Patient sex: M
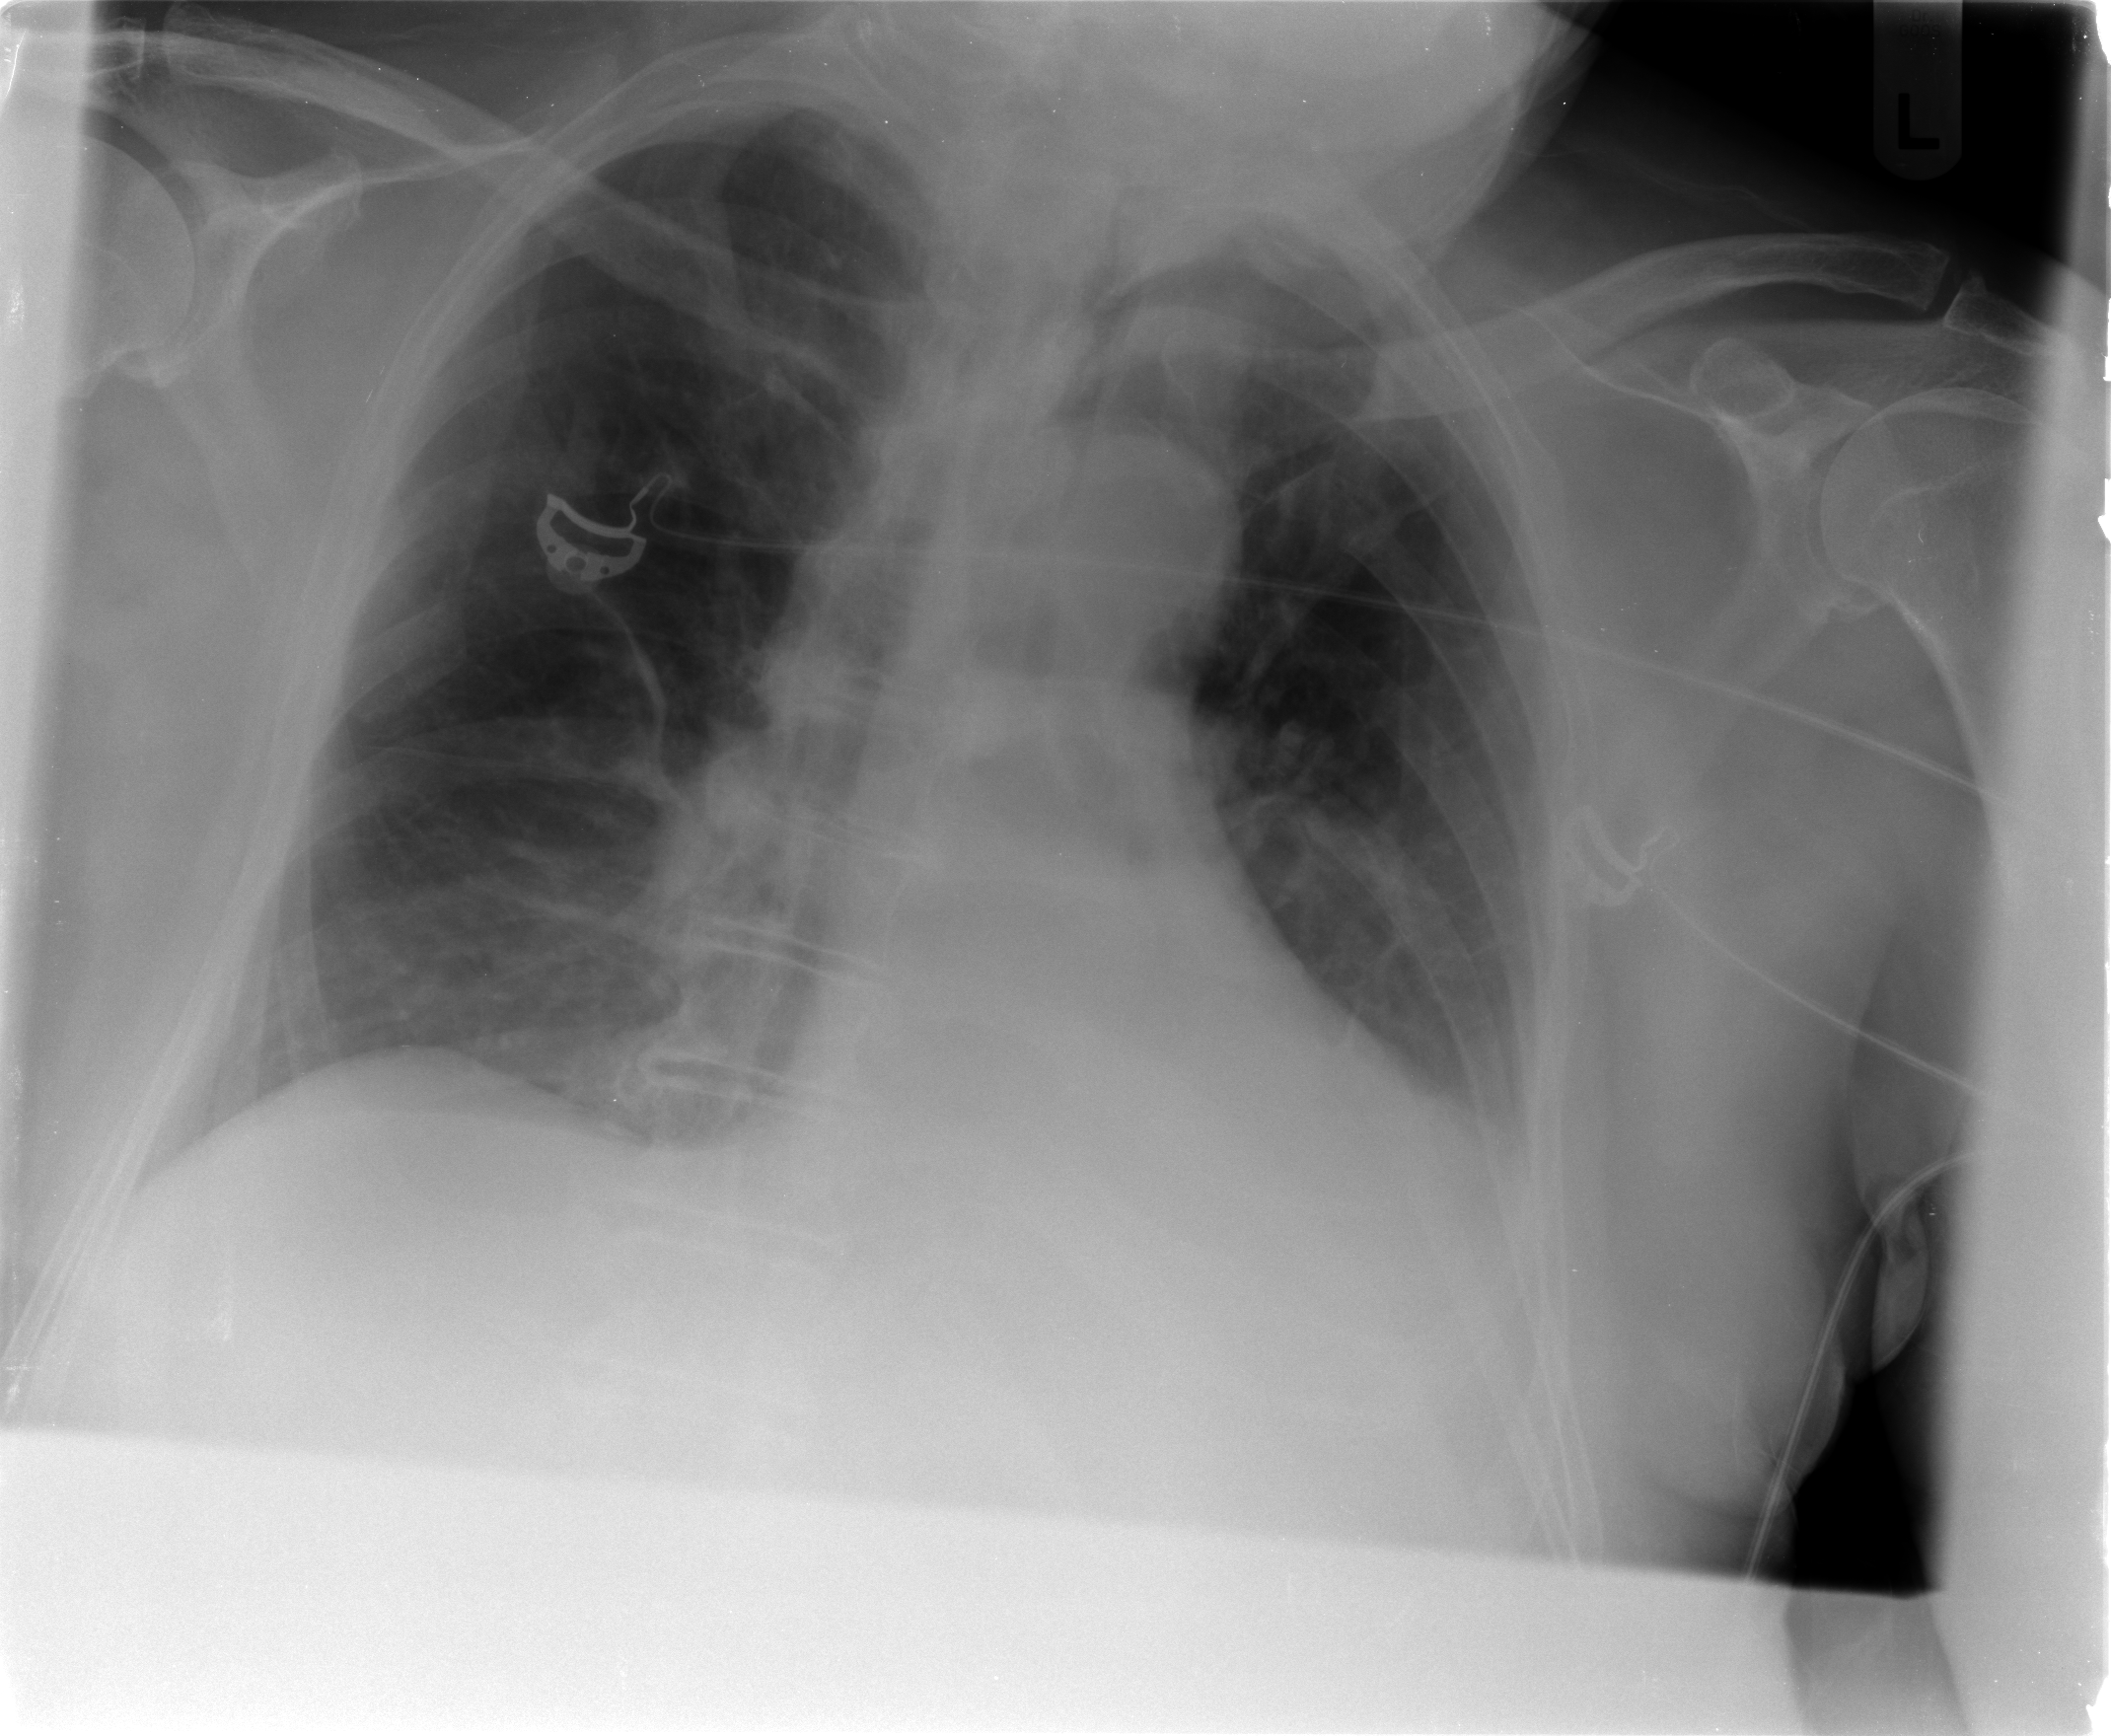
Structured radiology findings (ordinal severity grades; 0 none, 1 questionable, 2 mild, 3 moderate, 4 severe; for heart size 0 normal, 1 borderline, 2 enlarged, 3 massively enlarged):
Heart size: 1
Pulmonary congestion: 1
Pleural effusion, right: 0
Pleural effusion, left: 1
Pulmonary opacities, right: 0
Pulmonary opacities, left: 0
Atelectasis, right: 2
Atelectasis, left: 2